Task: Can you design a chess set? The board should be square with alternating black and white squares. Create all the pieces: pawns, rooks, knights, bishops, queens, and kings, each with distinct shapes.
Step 2685:
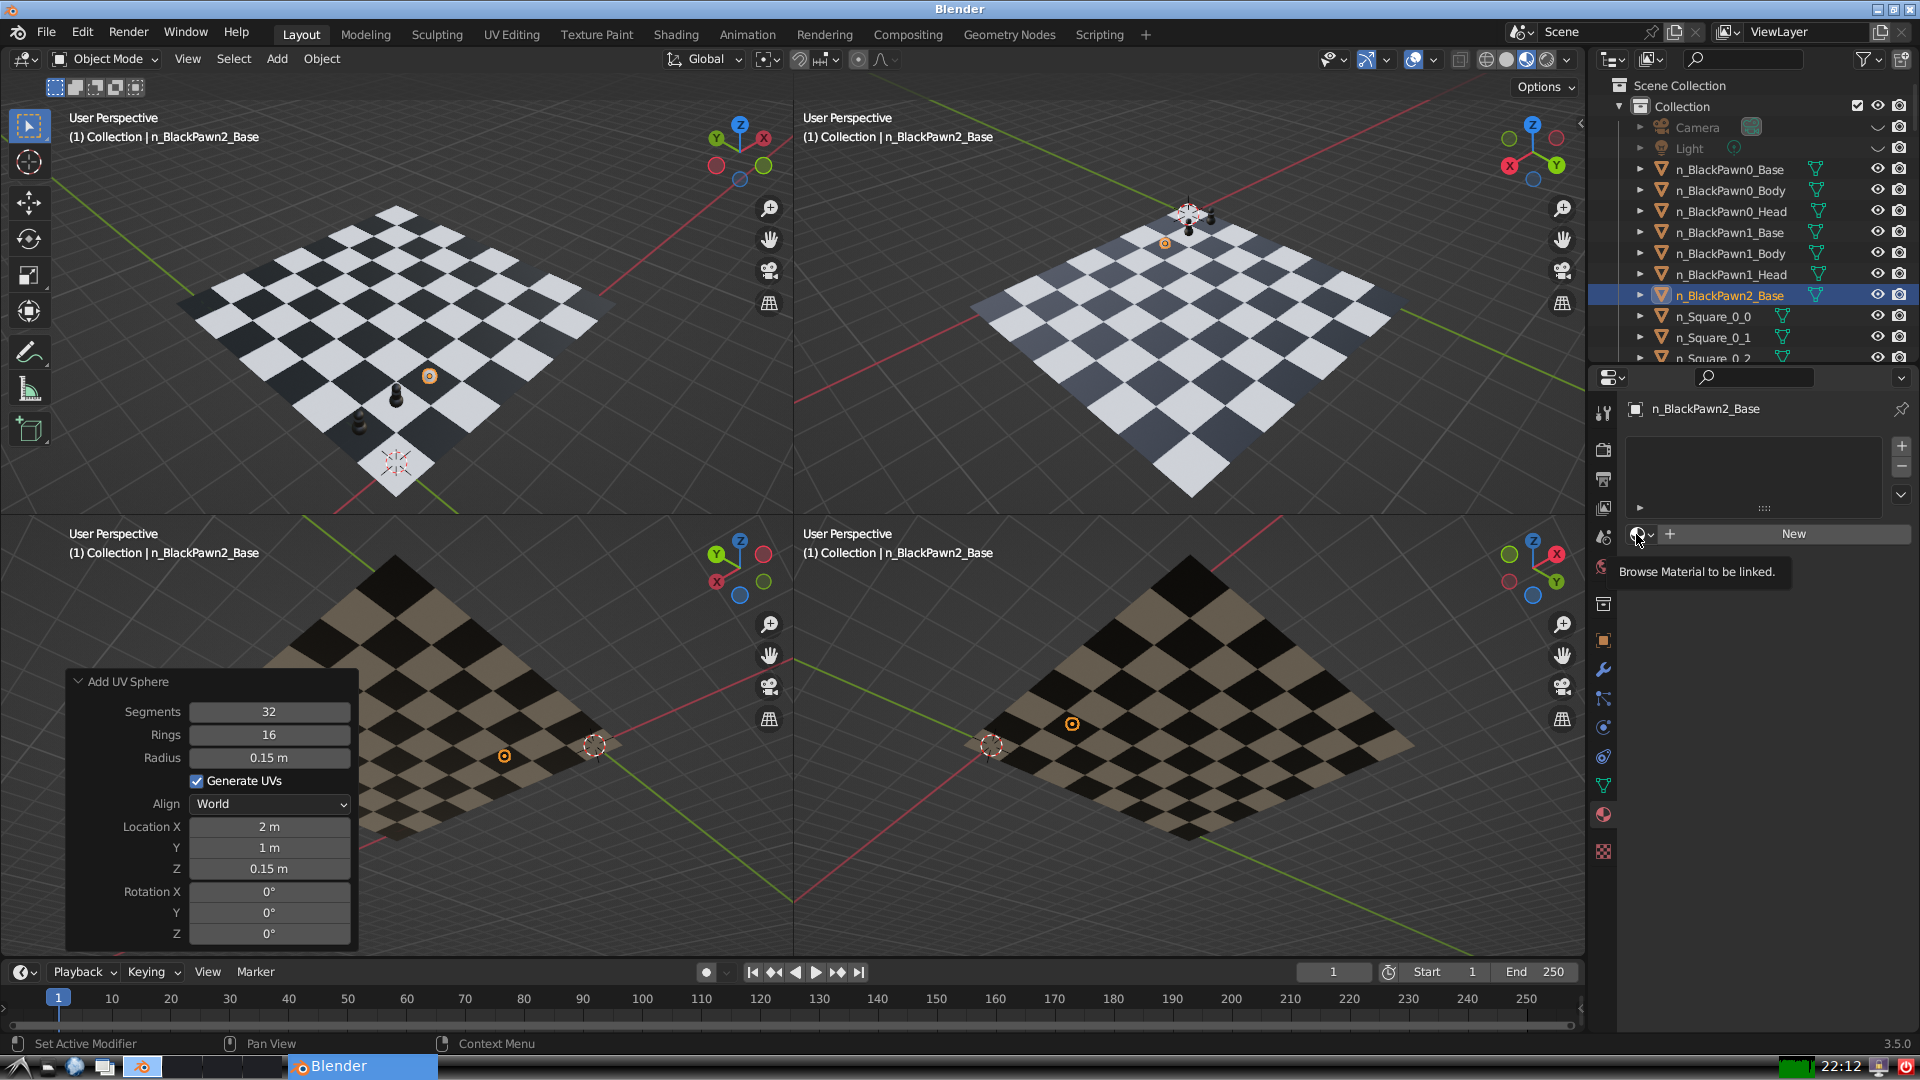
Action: click: no